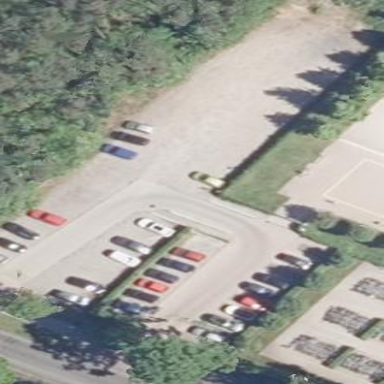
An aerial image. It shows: Parking area with surface.